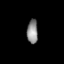
Tissue: lung
Cell type: T cells
Senescence score: 0.2034
Nuclear area (px): 257
Mean DAPI intensity: 139.409